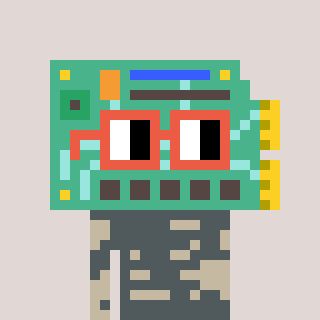
a pixel art character with square orange glasses, a chipboard-shaped head and a bege-colored body on a warm background